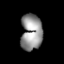
Tissue: lung
Cell type: Epithelial cells
Senescence score: 0.1483
Nuclear area (px): 750
Mean DAPI intensity: 149.031